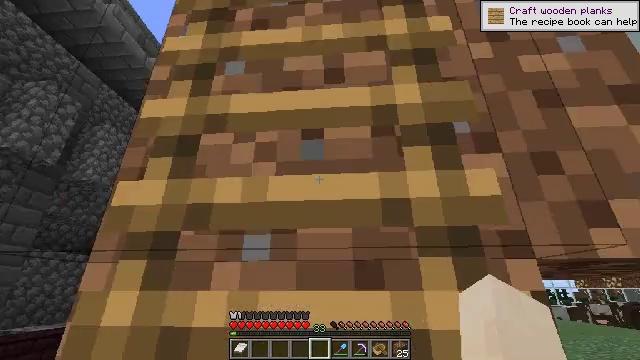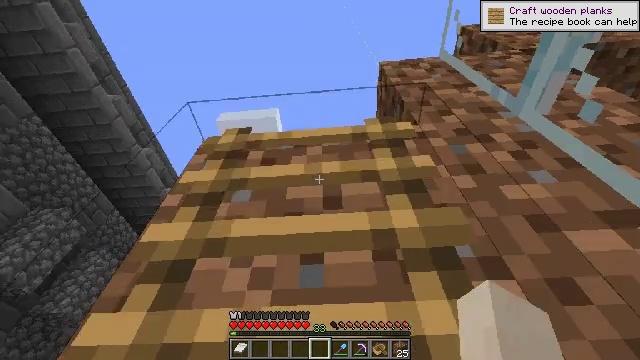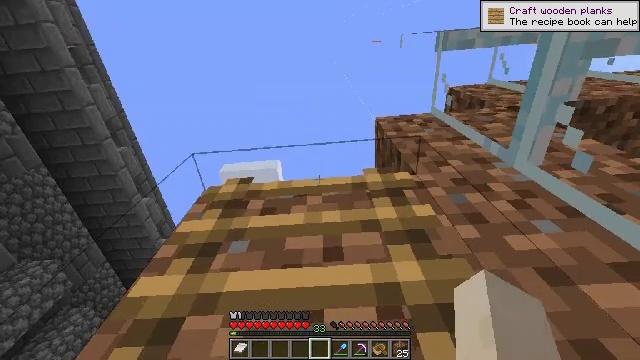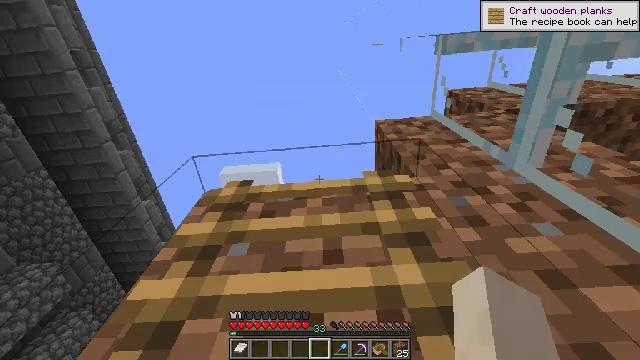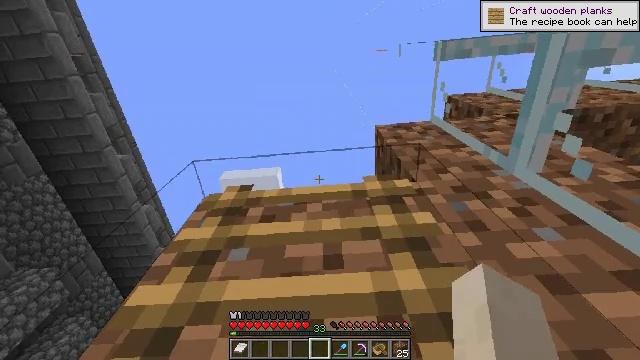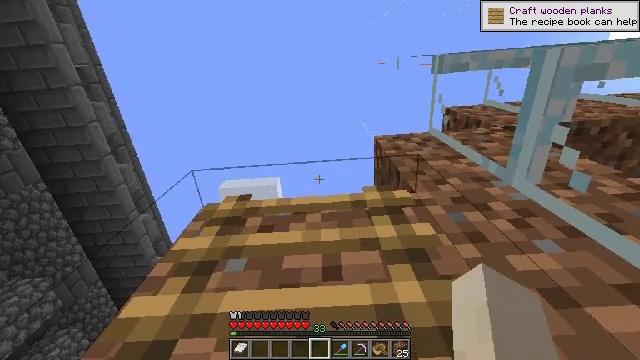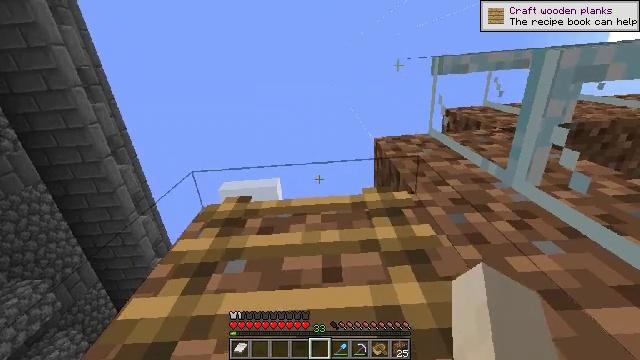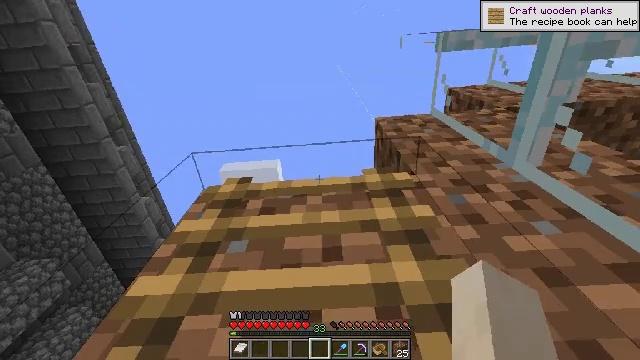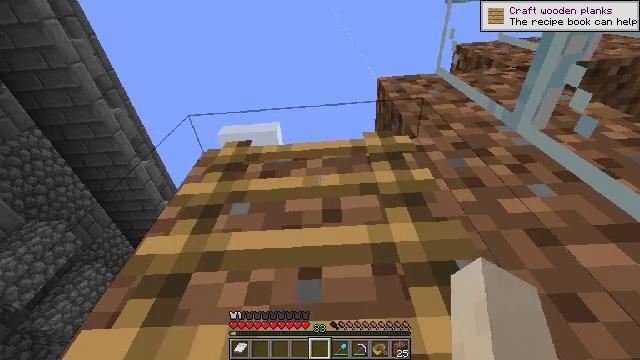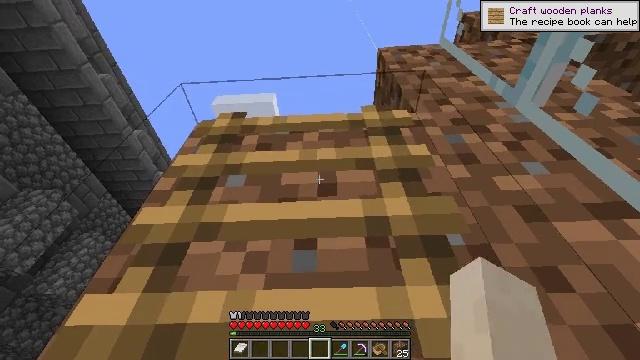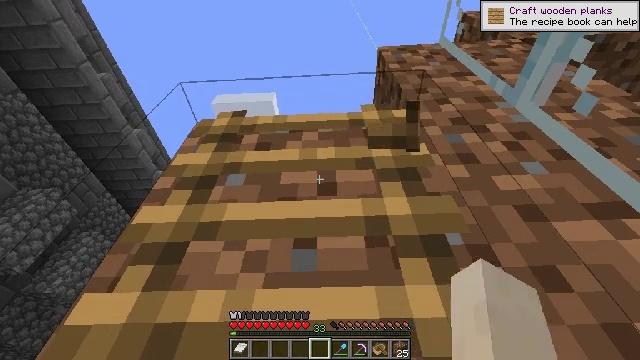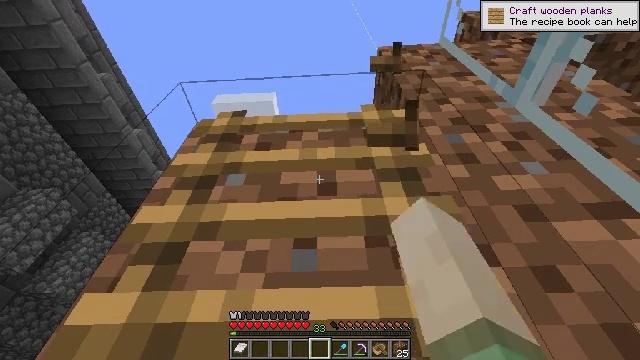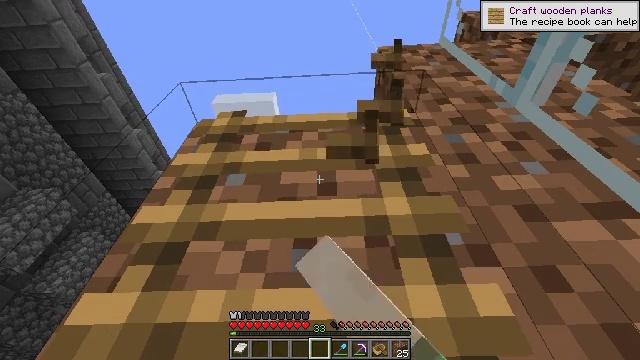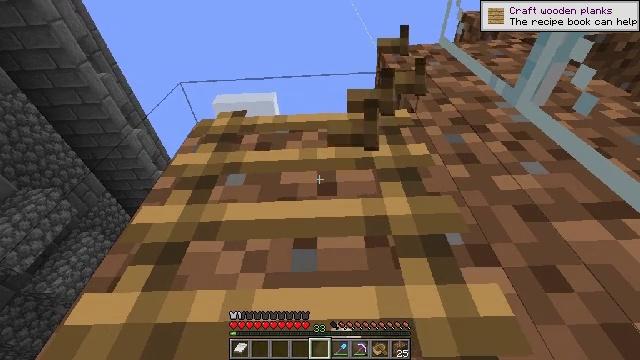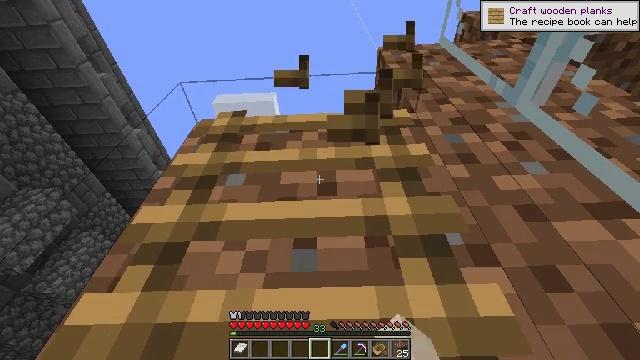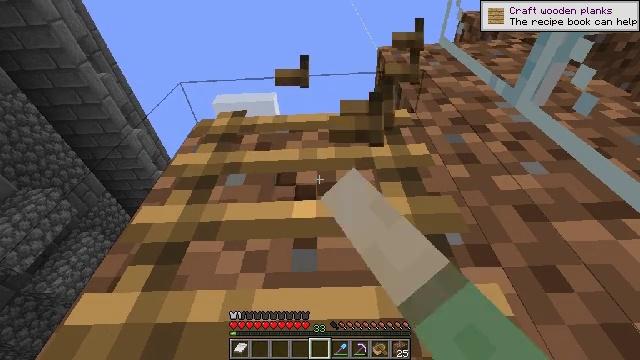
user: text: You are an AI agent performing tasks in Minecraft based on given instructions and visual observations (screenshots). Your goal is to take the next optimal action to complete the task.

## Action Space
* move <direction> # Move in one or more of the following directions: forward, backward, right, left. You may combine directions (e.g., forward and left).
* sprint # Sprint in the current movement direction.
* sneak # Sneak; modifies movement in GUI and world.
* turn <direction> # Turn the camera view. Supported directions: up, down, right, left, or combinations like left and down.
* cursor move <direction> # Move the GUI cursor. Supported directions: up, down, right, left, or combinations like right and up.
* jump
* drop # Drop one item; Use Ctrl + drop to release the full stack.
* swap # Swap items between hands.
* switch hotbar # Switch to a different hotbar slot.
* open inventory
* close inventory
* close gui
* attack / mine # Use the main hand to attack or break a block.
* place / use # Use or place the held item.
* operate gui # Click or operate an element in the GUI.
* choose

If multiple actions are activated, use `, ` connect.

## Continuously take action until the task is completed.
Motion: motion action
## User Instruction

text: Collect the ladder block.
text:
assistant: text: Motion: sneak, turn up
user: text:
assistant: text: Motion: sneak, turn up
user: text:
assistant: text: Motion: sneak
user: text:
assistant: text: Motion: sneak, turn up
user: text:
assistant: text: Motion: sneak, turn up
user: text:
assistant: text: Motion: sneak
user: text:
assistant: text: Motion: sneak, turn down
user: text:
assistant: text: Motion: sneak, turn down
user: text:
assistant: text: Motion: sneak, turn right and down
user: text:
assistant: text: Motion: sneak, attack / mine
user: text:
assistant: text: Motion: sneak, attack / mine
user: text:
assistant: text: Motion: sneak, attack / mine
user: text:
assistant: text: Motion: sneak, attack / mine
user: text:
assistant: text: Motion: sneak, attack / mine
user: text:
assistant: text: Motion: sneak, attack / mine
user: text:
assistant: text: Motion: sneak, attack / mine
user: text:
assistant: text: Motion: sneak, attack / mine
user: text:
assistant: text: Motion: sneak
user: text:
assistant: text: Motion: sneak
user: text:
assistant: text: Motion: sneak
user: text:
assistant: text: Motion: sneak
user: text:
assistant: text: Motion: sneak
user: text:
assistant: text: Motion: sneak
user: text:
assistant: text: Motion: sneak
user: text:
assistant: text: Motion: sneak
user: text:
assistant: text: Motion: sneak
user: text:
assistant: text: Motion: sneak
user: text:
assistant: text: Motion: sneak
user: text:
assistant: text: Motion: sneak
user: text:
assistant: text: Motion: sneak